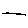
Label: line